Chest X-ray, PA view. Patient: 55 years old, sex F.
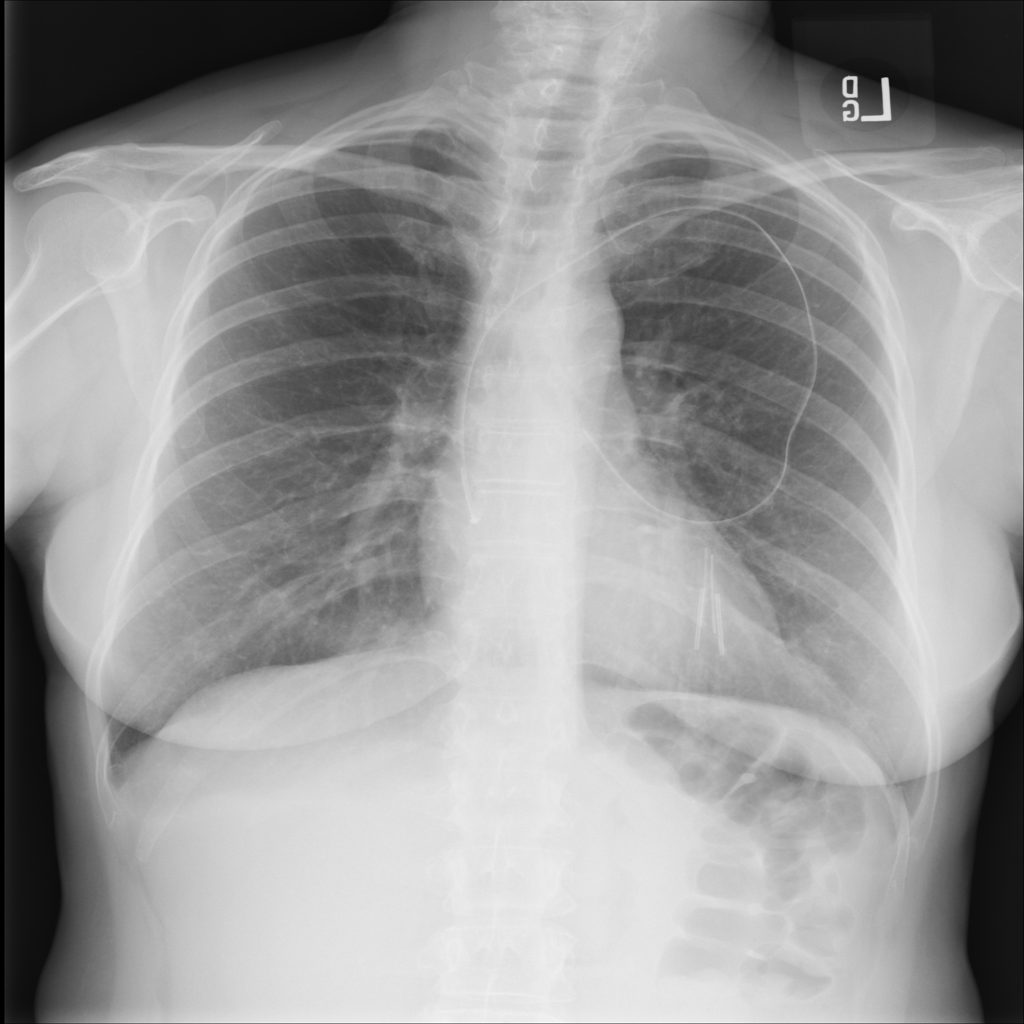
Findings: No Finding